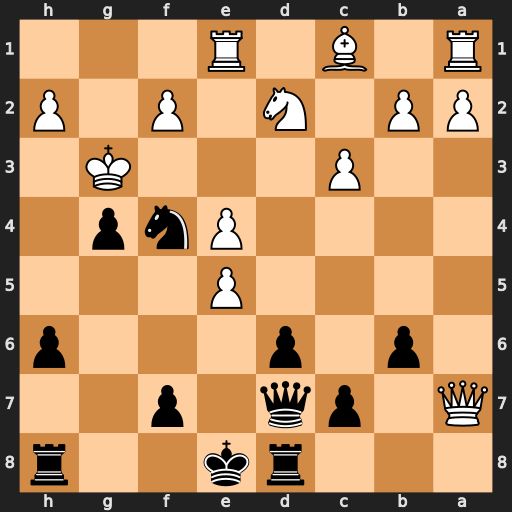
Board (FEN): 3rk2r/Q1pq1p2/1p1p3p/4P3/4Pnp1/2P3K1/PP1N1P1P/R1B1R3
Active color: b
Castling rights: k
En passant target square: -
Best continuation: dxe5 Nc4 Qd3+ Be3 Qxc4